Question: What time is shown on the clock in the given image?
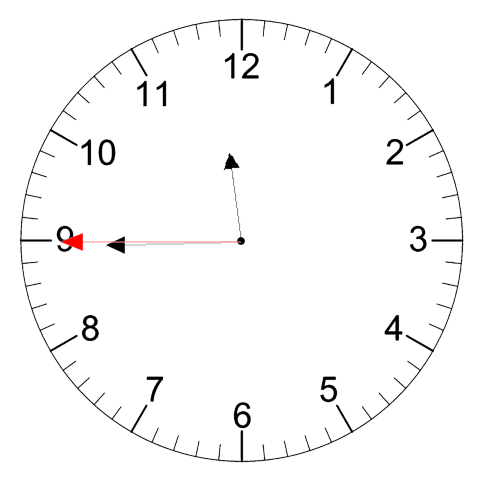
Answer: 11:44:45